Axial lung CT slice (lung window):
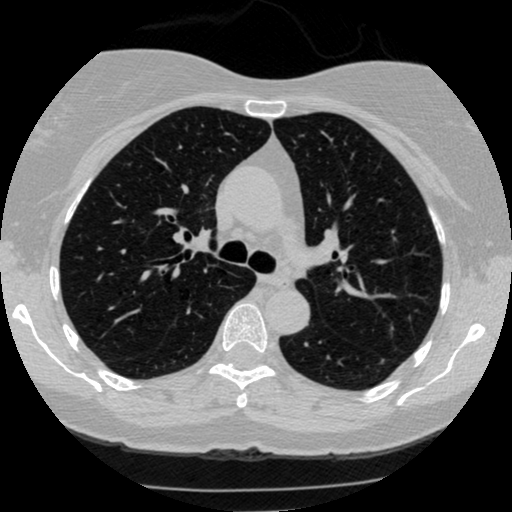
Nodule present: no